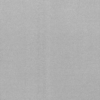
Label: dusty